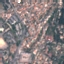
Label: Residential